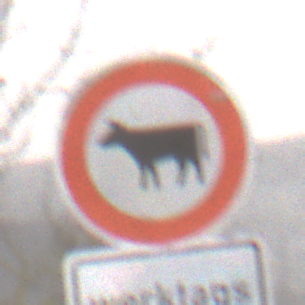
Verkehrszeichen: VerbotViehtrieb
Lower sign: ZeitangabenMitBeschraenkungAufWochentage1
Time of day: Midday
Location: Outdoor (Nature)
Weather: Overcast
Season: Winter
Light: Natural